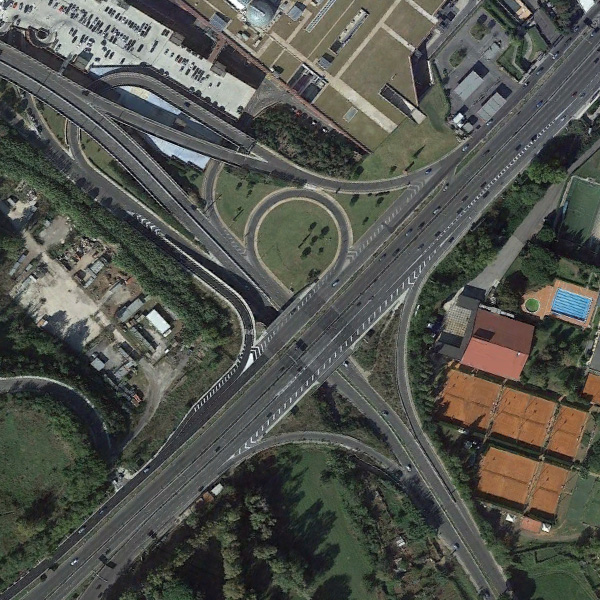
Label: Viaduct